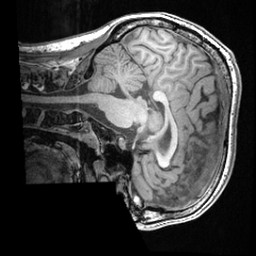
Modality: T1w
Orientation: sagittal
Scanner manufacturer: ge
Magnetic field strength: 3 T
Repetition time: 0.008572 s
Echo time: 0.003384 s